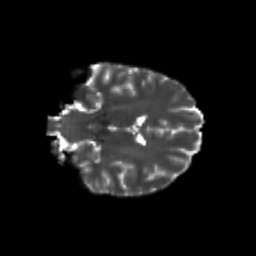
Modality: T2w
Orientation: coronal
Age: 20
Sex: female
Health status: healthy
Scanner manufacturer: philips
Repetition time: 7.393 s
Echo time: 0.08599 s